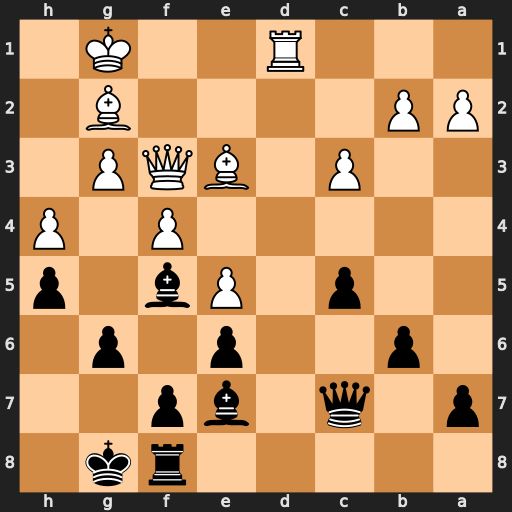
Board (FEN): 5rk1/p1q1bp2/1p2p1p1/2p1Pb1p/5P1P/2P1BQP1/PP4B1/3R2K1
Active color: b
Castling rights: -
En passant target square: -
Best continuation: Bg4 Qf1 Bxd1